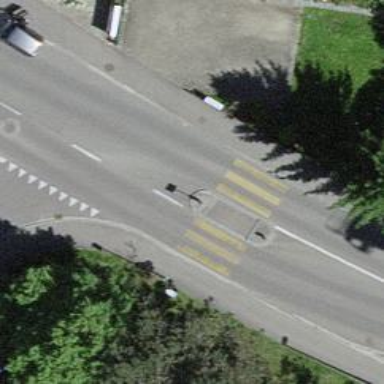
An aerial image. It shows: Uncontrolled zebra crossing on the road.